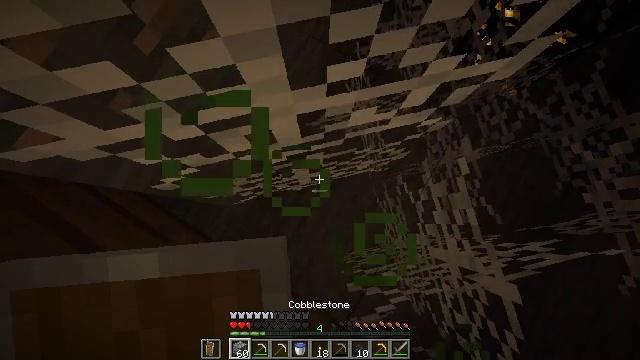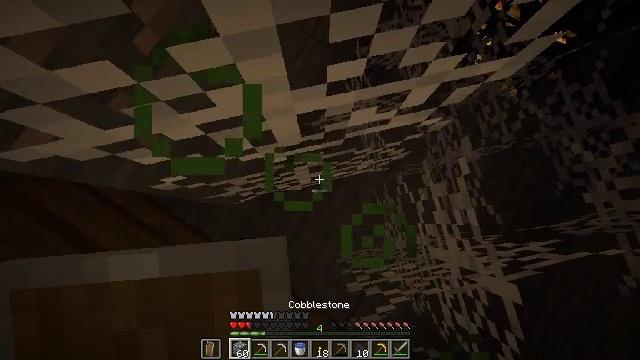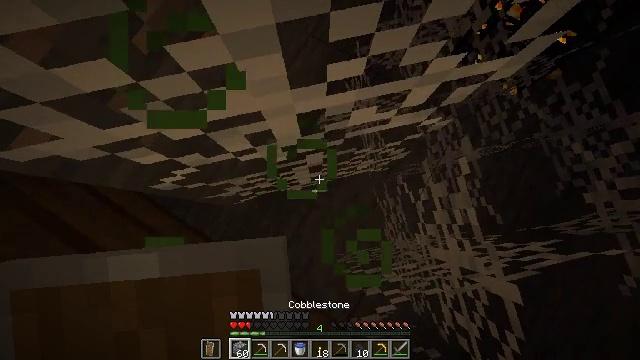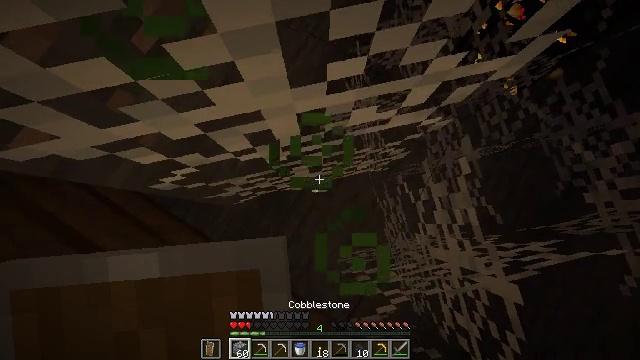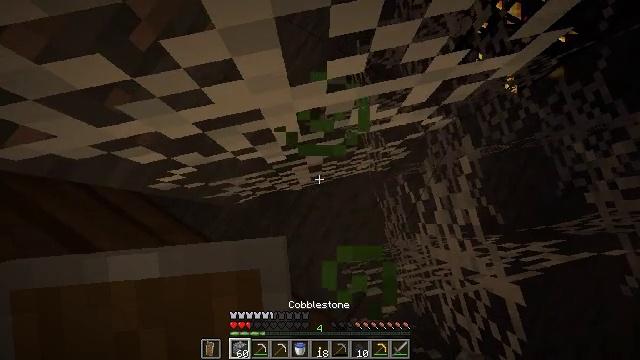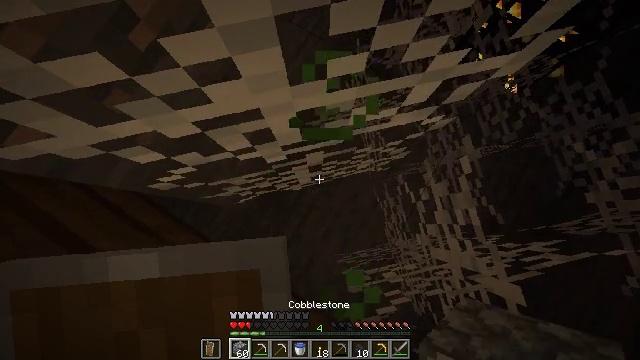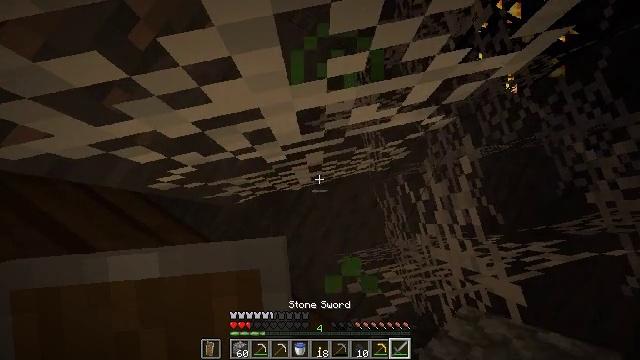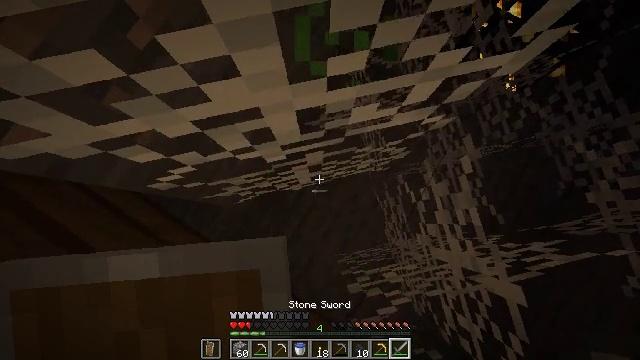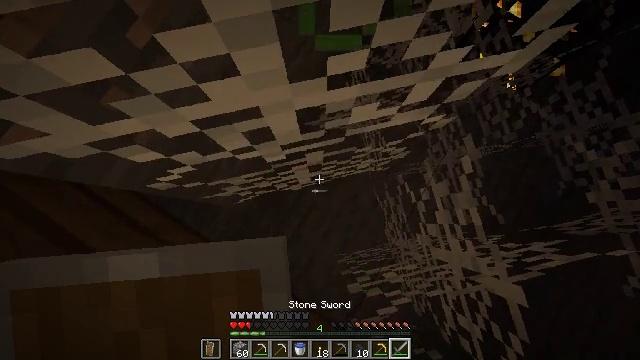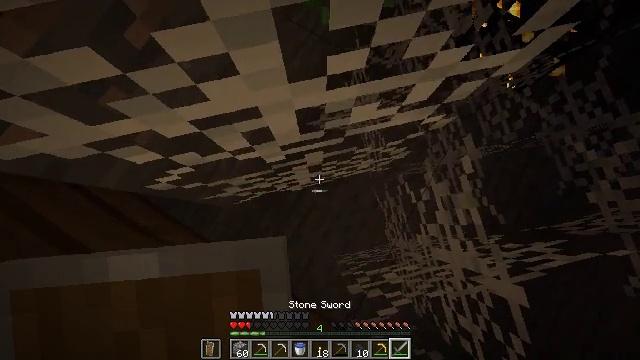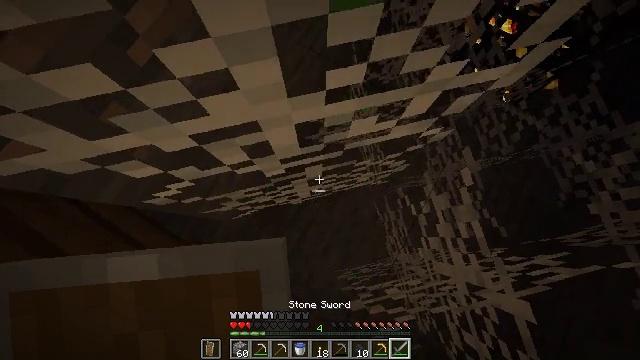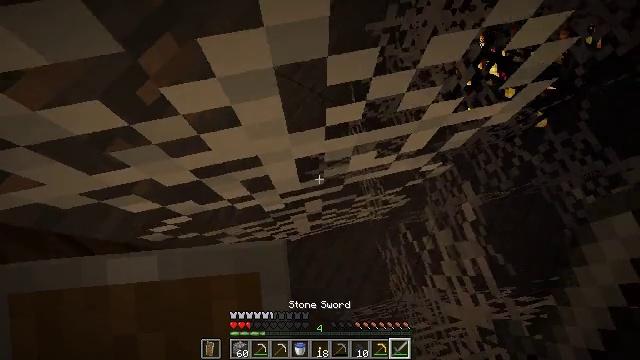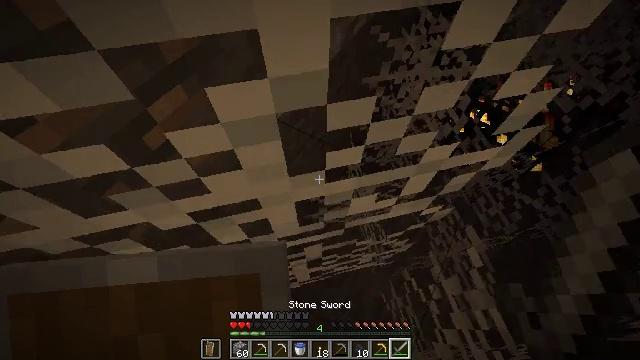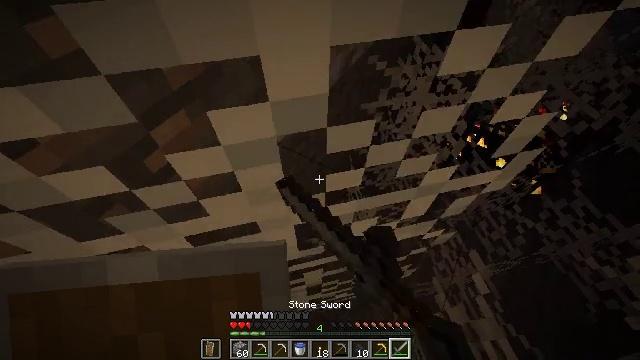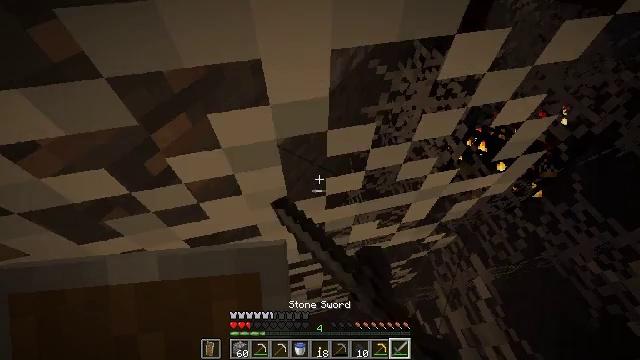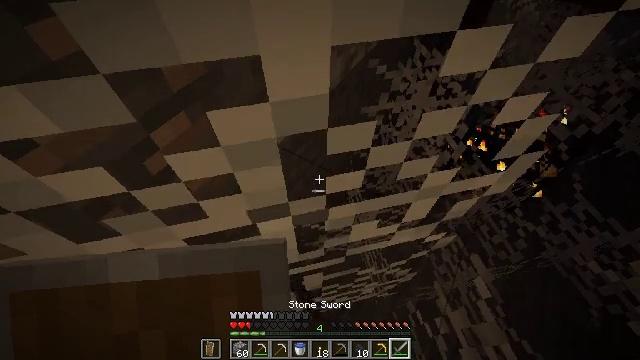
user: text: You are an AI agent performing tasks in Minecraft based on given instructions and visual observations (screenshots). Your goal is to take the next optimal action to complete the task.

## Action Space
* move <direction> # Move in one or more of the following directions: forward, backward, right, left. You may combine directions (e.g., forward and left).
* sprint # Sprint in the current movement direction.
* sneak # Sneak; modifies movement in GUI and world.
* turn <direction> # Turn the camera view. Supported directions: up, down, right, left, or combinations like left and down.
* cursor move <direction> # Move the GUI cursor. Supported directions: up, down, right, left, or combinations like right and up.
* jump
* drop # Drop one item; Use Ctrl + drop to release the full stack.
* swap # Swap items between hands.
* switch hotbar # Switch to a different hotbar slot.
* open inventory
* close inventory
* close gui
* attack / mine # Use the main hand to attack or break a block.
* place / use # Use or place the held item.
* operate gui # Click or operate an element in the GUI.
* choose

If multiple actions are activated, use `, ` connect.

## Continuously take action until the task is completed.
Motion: motion action
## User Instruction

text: Collect cobweb using shears for string.
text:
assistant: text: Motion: jump
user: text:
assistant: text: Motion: jump
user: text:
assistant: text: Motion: jump
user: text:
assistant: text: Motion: jump
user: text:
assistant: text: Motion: jump
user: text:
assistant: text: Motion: jump
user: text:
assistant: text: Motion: jump
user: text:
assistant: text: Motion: jump
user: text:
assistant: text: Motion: jump
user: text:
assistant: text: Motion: turn up, jump
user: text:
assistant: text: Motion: turn up, jump
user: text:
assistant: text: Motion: turn up, attack / mine, jump
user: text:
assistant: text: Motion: turn up, attack / mine, jump
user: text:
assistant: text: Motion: attack / mine, jump
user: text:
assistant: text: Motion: attack / mine, jump
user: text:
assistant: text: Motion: attack / mine, jump
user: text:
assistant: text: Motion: attack / mine, jump
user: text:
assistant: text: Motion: attack / mine, jump
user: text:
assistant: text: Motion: attack / mine, jump
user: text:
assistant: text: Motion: attack / mine, jump
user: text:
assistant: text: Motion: attack / mine, jump
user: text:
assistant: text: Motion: attack / mine, jump
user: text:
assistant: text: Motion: attack / mine, jump
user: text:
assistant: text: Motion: attack / mine
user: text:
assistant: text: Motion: attack / mine
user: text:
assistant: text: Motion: attack / mine
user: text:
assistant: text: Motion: turn up, attack / mine
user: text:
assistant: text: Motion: attack / mine
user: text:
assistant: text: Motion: attack / mine
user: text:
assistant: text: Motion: attack / mine